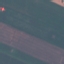
Label: AnnualCrop